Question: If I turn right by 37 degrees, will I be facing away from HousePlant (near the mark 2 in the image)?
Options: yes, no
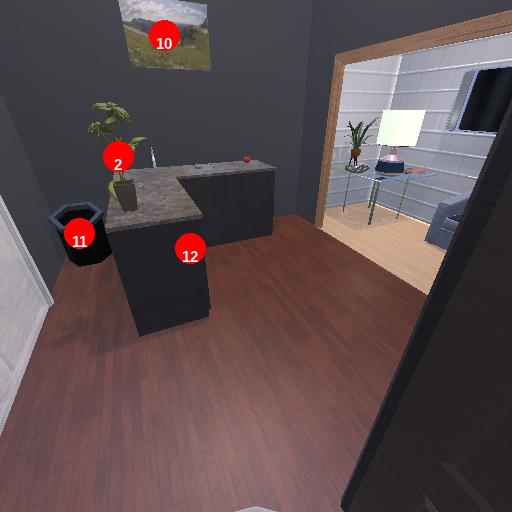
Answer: yes